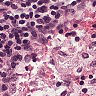
Metastatic tissue present: no